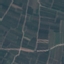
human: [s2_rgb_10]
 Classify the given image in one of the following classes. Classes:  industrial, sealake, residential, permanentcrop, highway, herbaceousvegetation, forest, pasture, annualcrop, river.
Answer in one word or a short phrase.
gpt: PermanentCrop